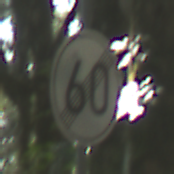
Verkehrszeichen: EndeGeschwindigkeit60
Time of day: Midday
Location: Outdoor (Nature)
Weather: Clear
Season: NotSpecified
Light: Natural